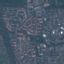
Land use / land cover: Residential